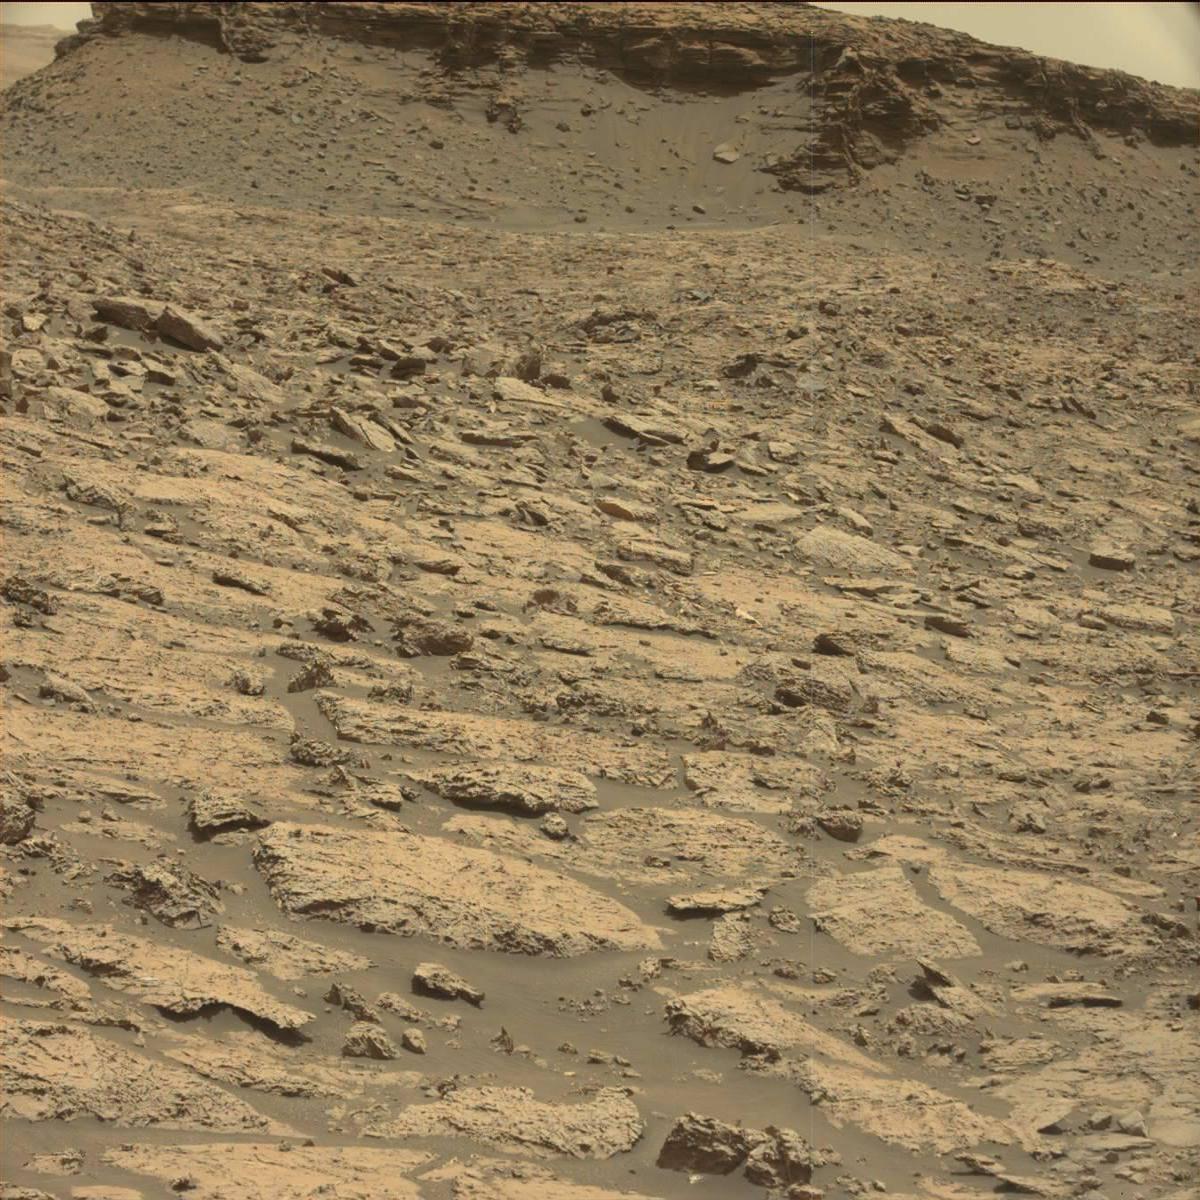
Terrain classes present: Bedrock, Ridge, Sand / Soil, Sky